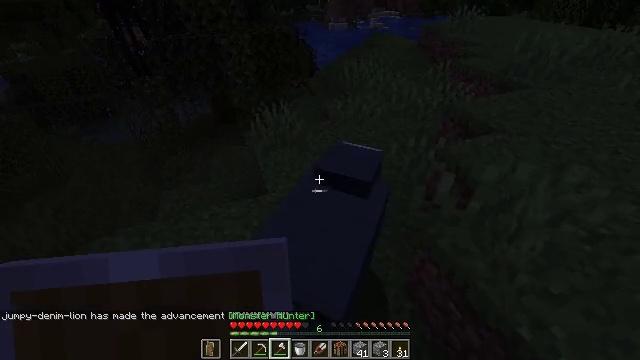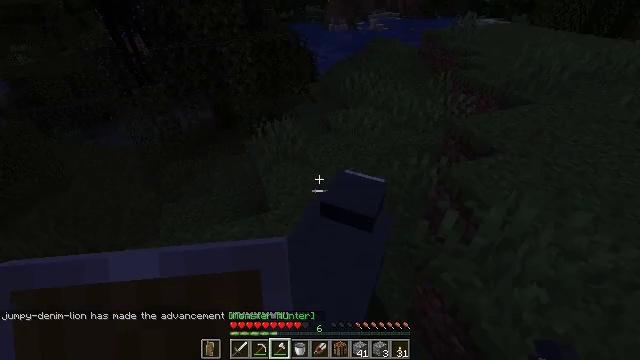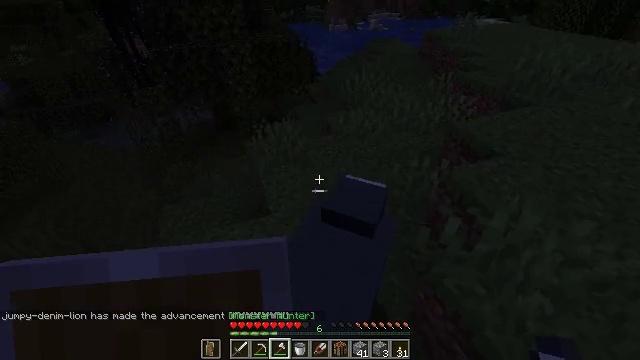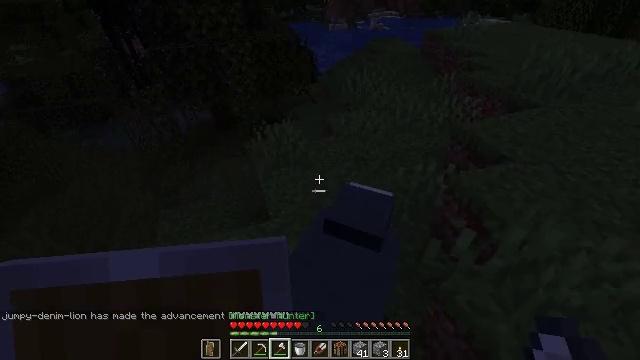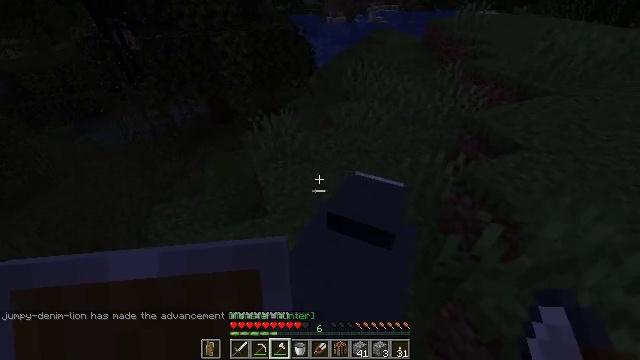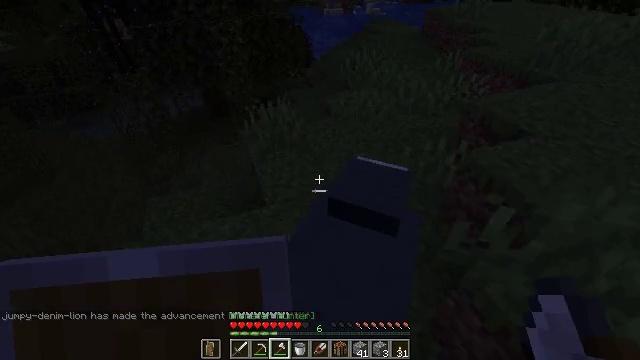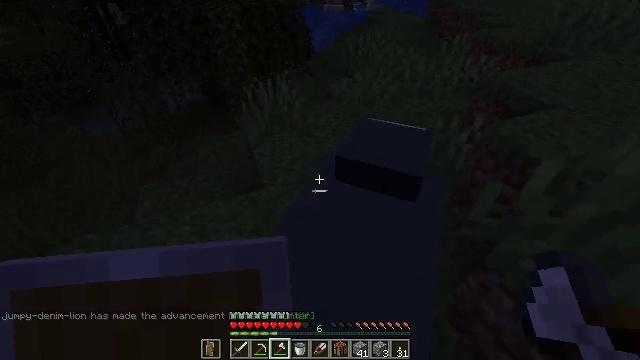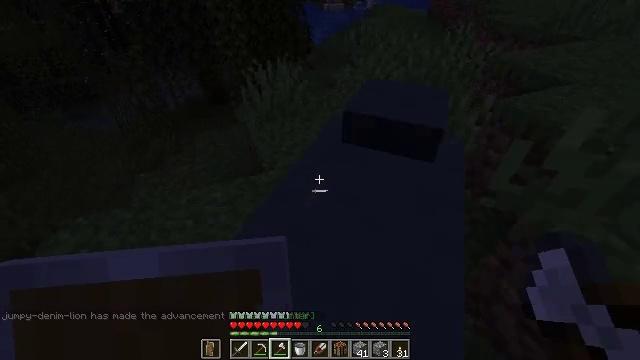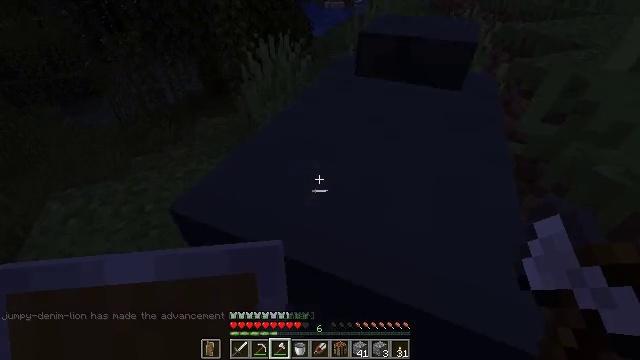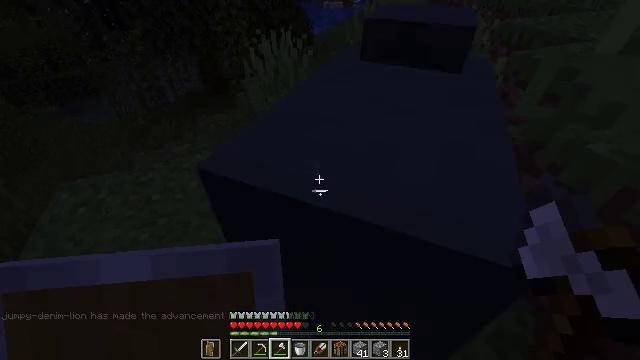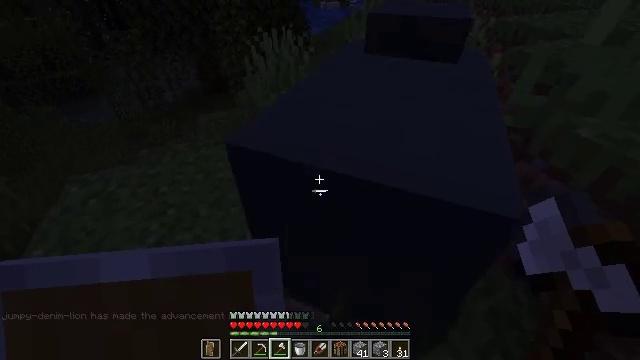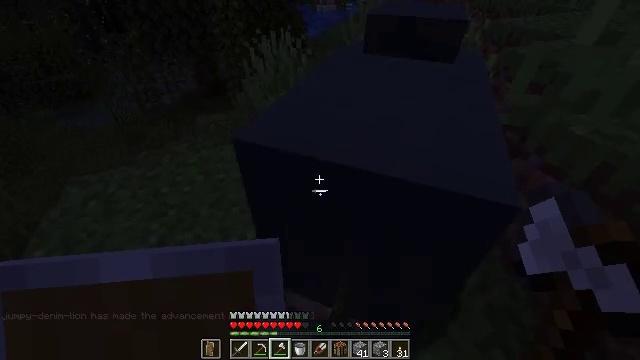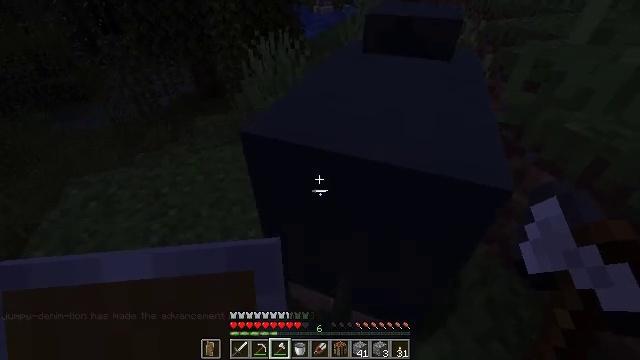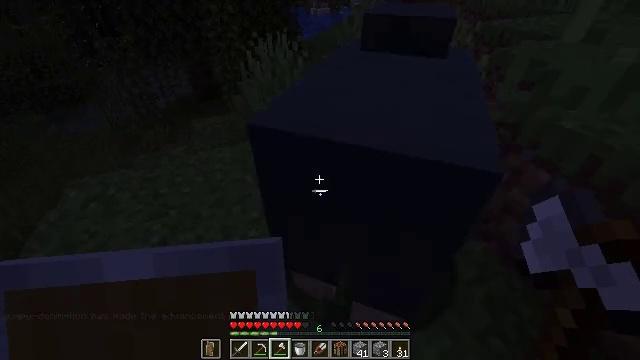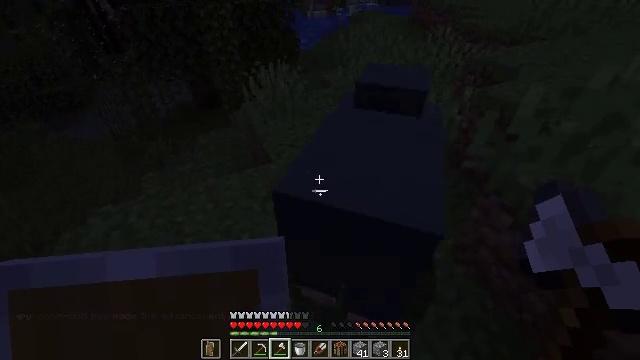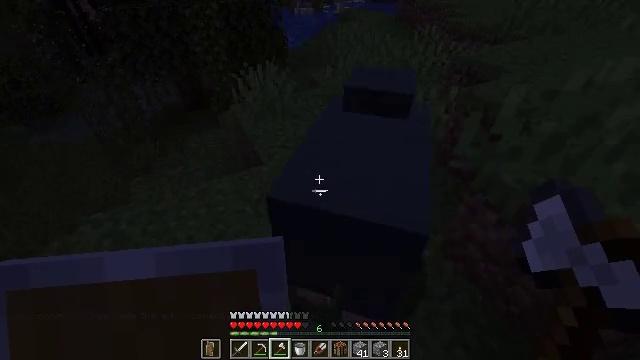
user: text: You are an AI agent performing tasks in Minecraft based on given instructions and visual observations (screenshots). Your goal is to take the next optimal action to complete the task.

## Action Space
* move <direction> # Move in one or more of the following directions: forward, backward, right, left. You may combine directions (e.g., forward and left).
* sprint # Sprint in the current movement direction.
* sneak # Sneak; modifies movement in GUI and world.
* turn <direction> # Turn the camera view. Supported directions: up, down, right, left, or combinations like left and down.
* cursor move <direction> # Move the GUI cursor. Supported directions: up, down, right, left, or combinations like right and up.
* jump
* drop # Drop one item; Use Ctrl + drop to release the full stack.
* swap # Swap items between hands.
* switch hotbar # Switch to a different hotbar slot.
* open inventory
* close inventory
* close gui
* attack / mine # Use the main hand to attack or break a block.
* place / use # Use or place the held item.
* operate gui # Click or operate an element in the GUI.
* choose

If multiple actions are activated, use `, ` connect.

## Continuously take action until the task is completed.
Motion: motion action
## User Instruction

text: Hunt a sheep.
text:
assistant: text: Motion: move forward, jump
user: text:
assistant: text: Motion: move forward
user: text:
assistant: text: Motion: move forward
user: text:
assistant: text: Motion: move forward
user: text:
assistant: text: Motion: move forward, turn down
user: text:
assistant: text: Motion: no_op
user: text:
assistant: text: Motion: no_op
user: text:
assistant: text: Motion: no_op
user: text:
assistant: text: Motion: no_op
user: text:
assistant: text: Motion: no_op
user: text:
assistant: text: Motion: no_op
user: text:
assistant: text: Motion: no_op
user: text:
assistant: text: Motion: no_op
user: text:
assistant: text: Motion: jump
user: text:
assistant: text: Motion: turn right, jump
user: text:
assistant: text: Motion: turn right, jump
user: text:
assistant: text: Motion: jump
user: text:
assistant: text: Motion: turn right
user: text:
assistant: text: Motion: turn right and down
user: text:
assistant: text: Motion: turn right
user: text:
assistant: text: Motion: no_op
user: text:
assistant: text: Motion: attack / mine
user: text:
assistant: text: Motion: attack / mine
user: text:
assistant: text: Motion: no_op
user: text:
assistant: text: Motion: no_op
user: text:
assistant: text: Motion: no_op
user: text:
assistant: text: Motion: no_op